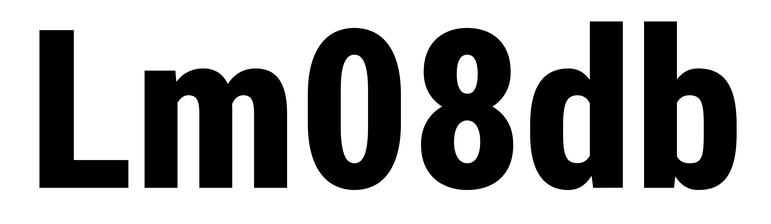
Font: Roboto_Condensed_ExtraBold